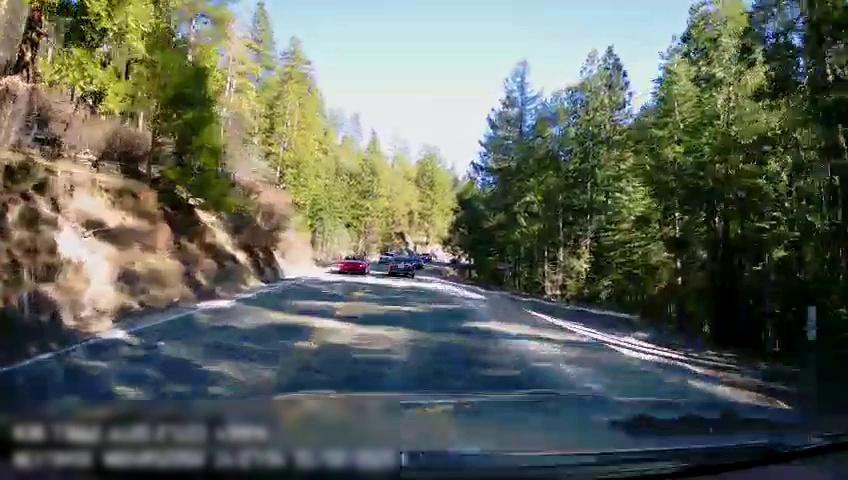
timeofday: Day
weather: Sunny
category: Drivable Space
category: Vehicles | Car
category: Vehicles | Car
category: Vehicles | Car
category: Lanes | Opposite Lane